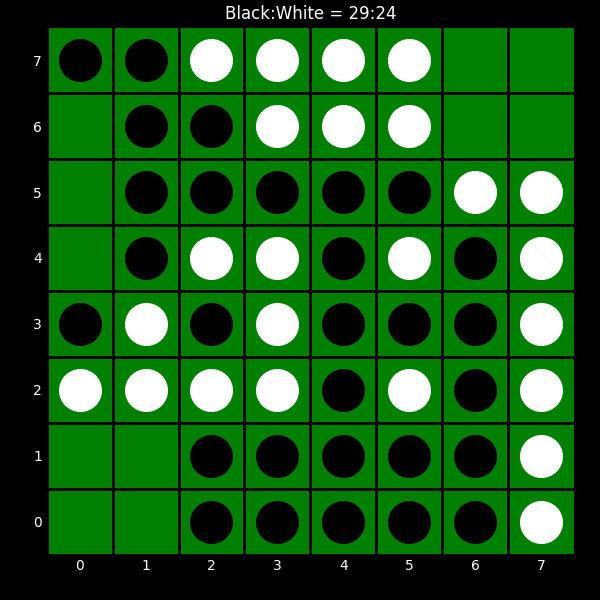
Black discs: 29
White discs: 24